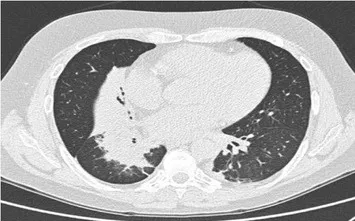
Atelectasis of the right lower and middle lobe.
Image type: radiology (ct)